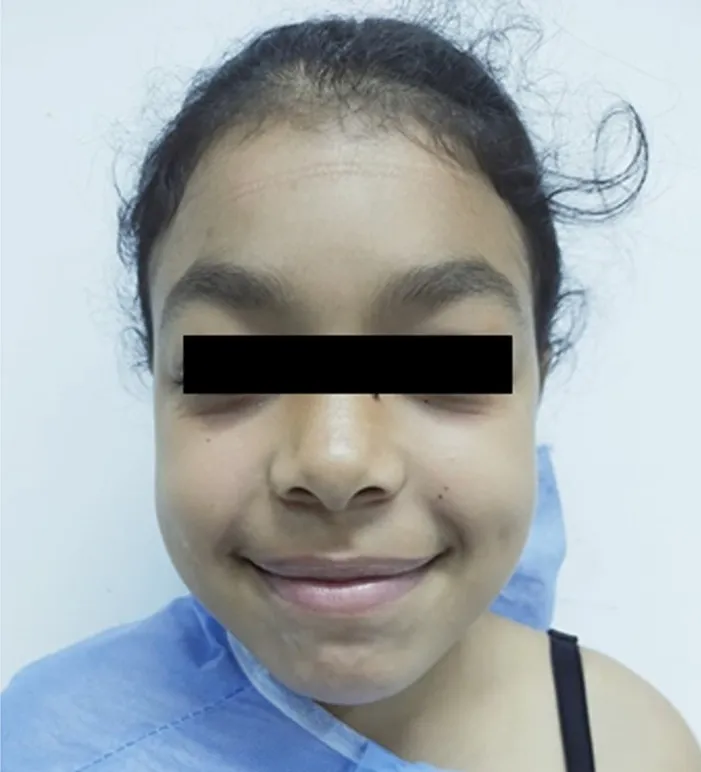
facial dysmorphia with thickened features.
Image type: medical_photograph (oral_photograph)